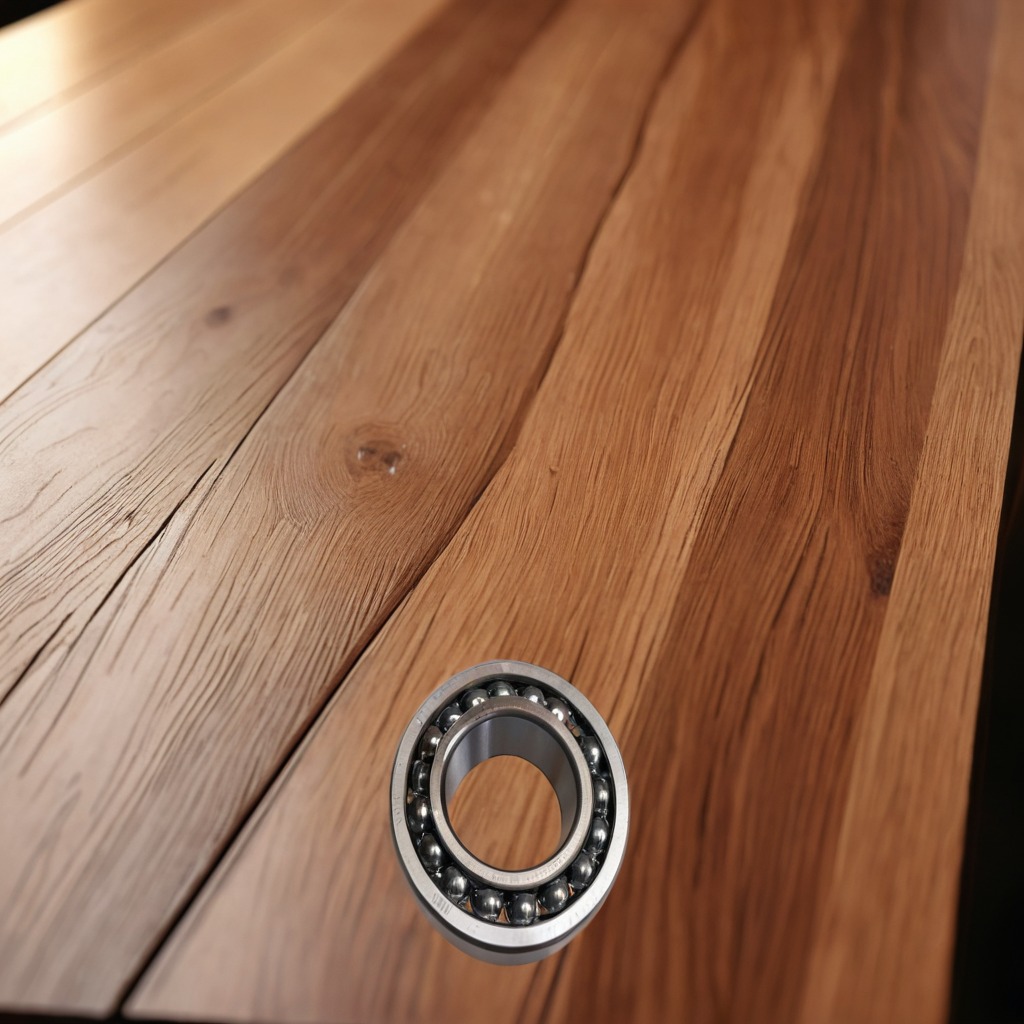
A metal ball bearing is lying on a wooden table in a carpentry studio rich wood textures side lighting.